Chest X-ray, AP view. Patient: 49 years old, sex M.
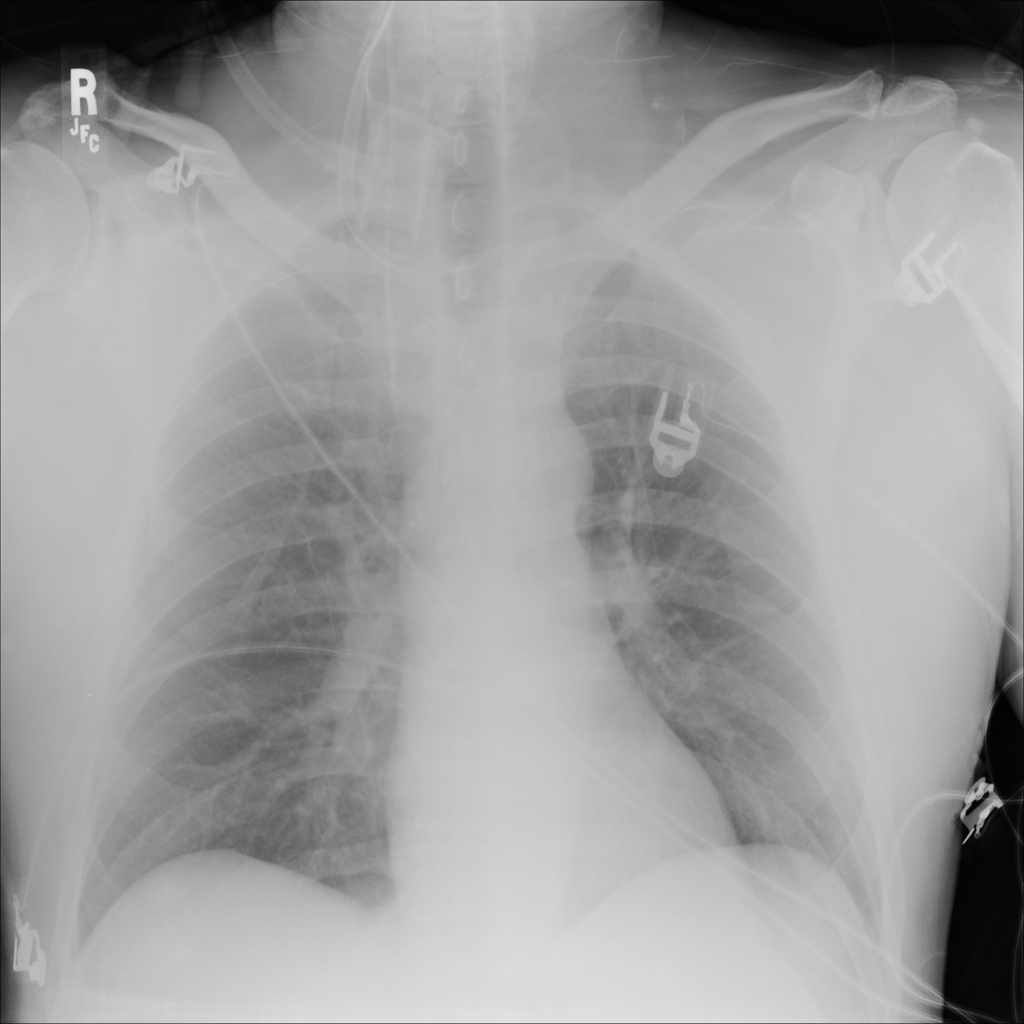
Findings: No Finding